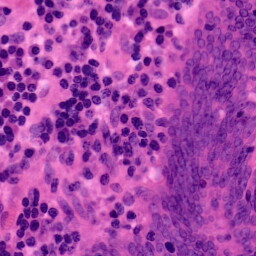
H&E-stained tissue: Colon